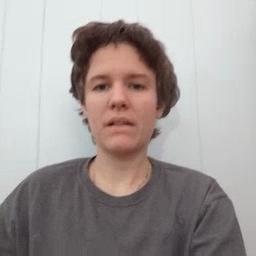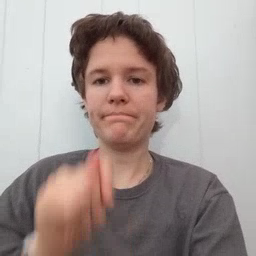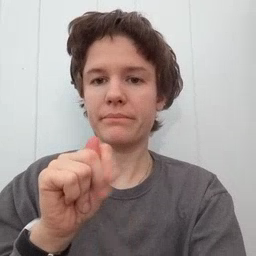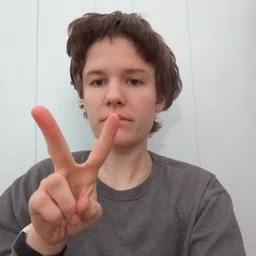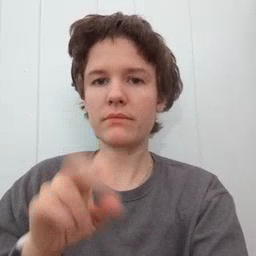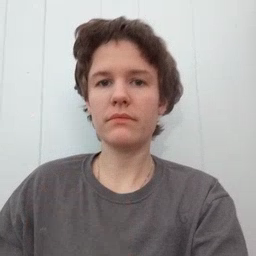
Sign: TV